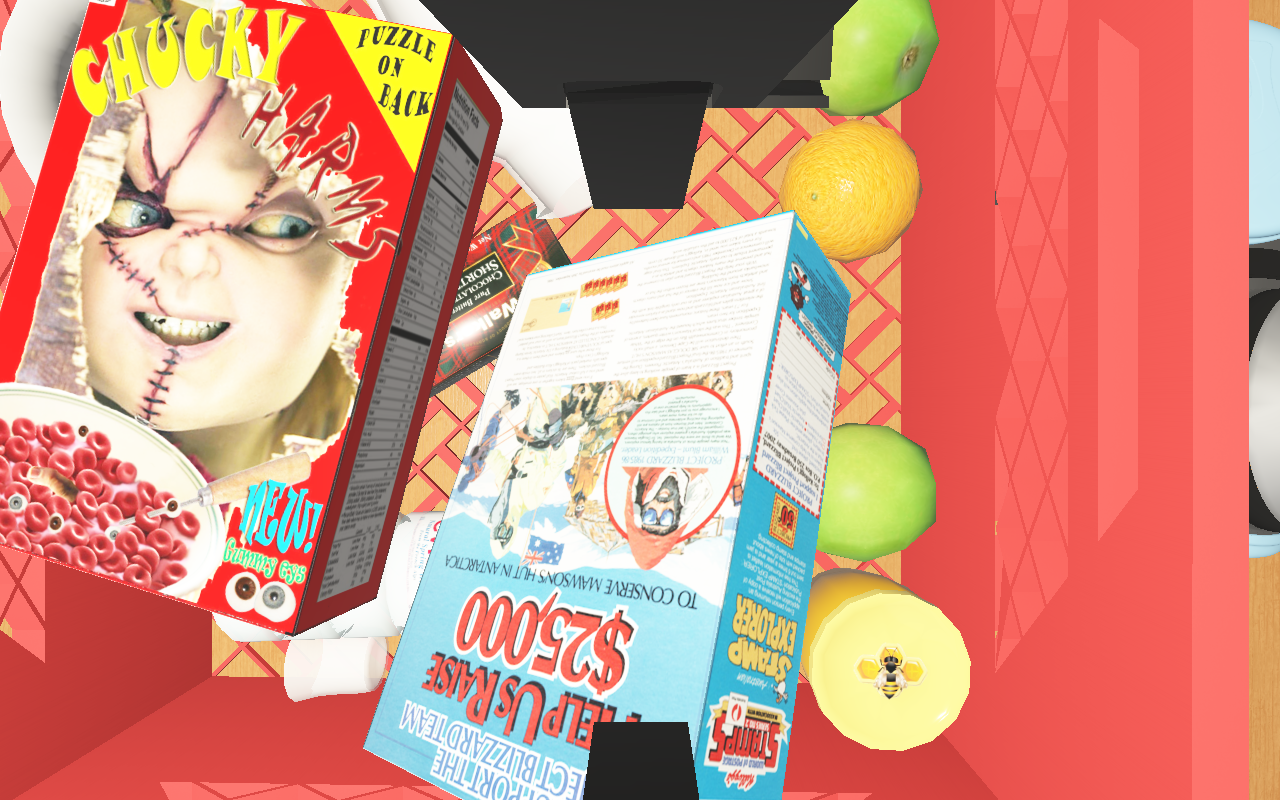
Objects in the scene:
water bottle
apple
apple
orange
orange
spoon
glass
wineglass
jam jar
cereal box
cereal box